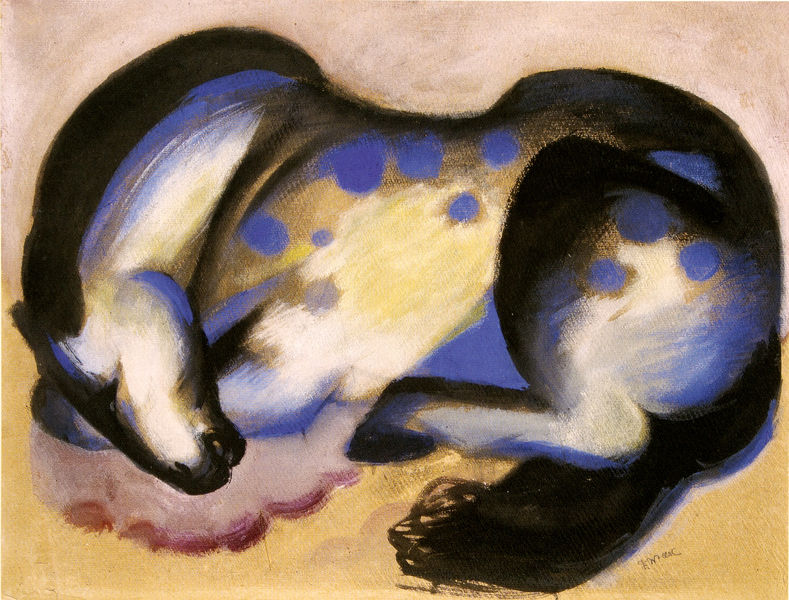
Titel: Liegendes Pferd
Künstler: Franz Marc
Institution: (Privatsammlung)
Schlagwörter: blau, gemälde, kopf, schatten, schlaf, weiß, aquarell, gelb, braun, bunt, kreide, orange, pastell, rücken, schwarz, skizze, zeichnung, rot, tier, wolke, beige, expressionismus, malerei, tot, trauer, hals, öl, auge, decke, rosa, traurig, pferd, reiter, rund, beine, huf, hufe, mähne, schwanz, schweif, bein, ruhe, kauern, liegen, schlafen, schlafend, abstrakt, farbe, graphik, lila, violett, vorbereitung, allein, liegend, umriss, punkte, tusche, blut, krank, kontur, lauf, entwurf, schimmel, trense, franz, flecken, läufe, schnauze, sterben, ross, atem, blauer reiter, hengst, eins, sentimental, ruhend, franz marc, marc, blaue reiter, mark, blaues pferd, apfelschimmel, blaue pferd, erich marc, gepunkted, helle farben, insichgekehrtheit, schecke, schleaf, schlecht, thema, blaue flecken, 1920, schwarze konturen, ttot, laache, schweigg, 120, 20.jh, hzuf